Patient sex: M
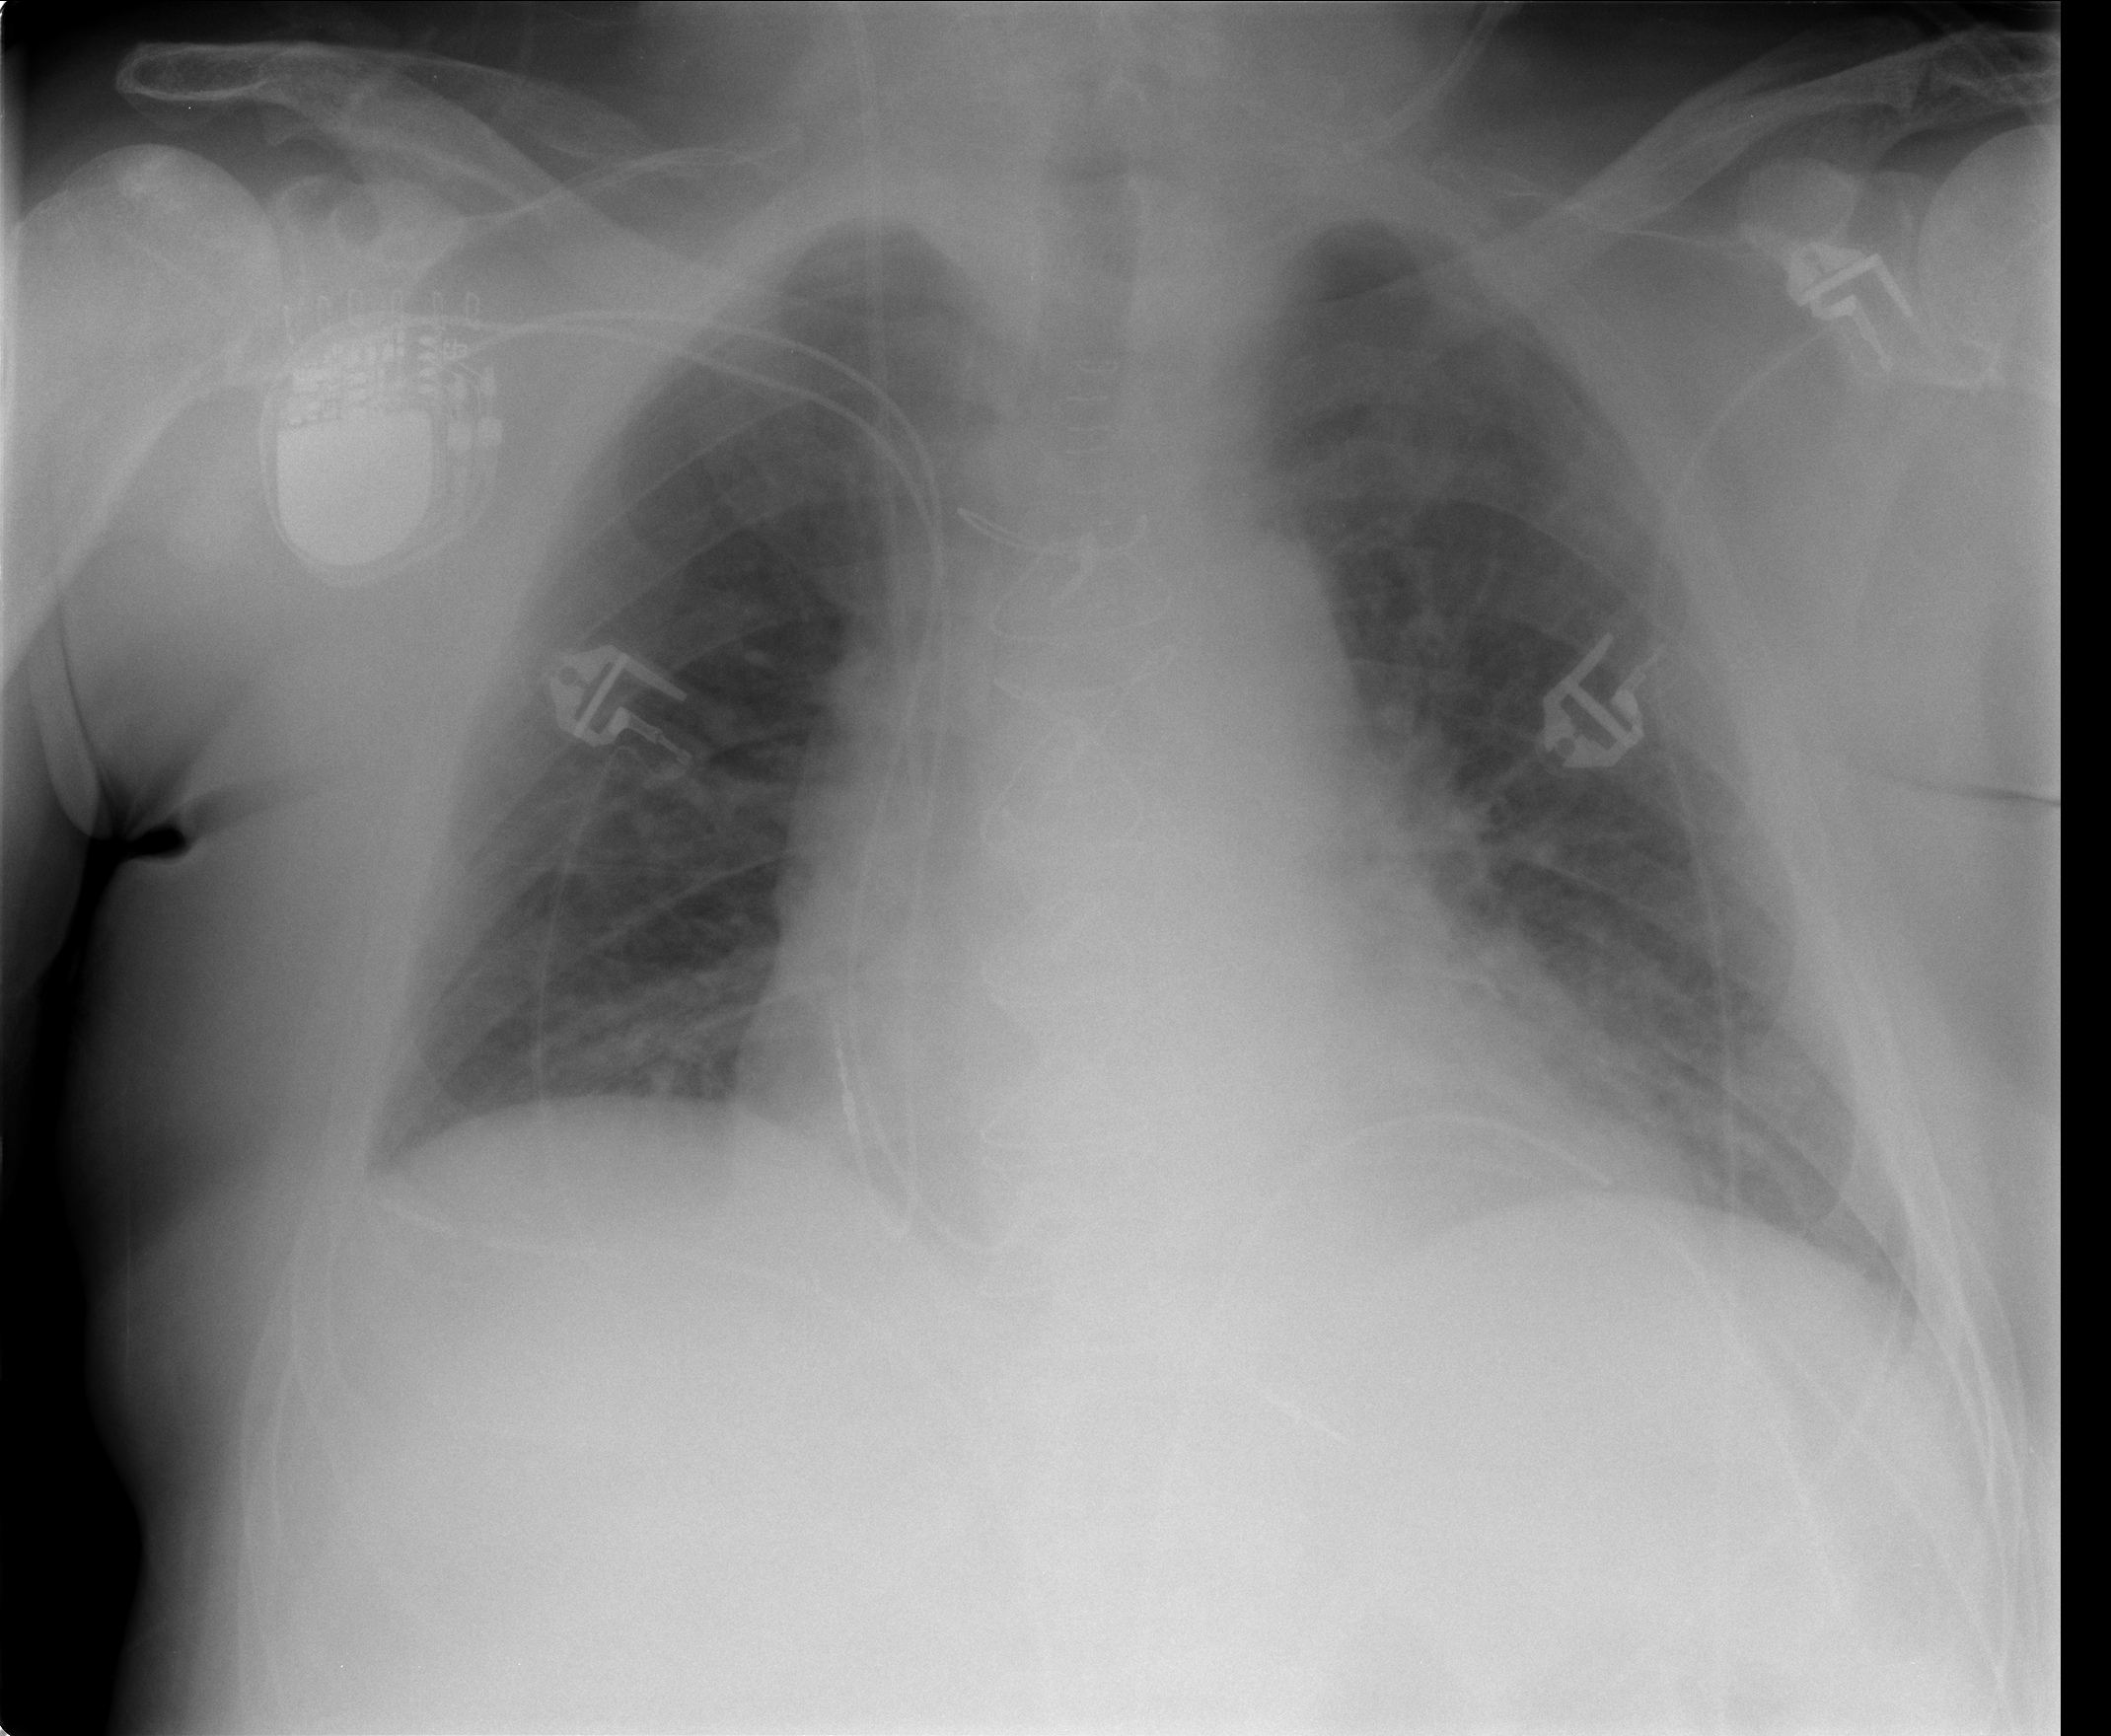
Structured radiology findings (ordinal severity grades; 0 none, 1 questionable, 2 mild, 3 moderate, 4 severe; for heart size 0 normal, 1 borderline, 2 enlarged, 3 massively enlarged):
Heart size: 2
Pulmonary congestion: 0
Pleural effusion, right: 1
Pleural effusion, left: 0
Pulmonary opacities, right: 0
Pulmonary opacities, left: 0
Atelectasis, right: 1
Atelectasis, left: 1